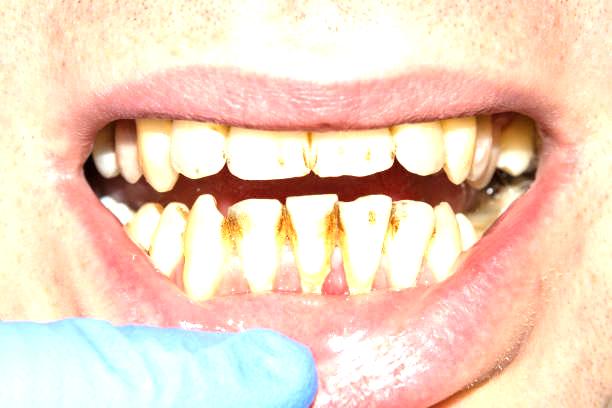
Condition: Calculus